Field crop: maize
Growth stage: 2
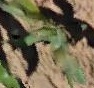
Species: maize